Question: Usually in order to get bounding box of any element in SVG we use getBoundingClientRect() or getBBox() which gives us top, bottom, left, right, width, height or x, y, width, height respectively. But when the text is rotated these values are not enough to get tight bounding box of the element as box formed by these values will have horizontal and vertical edges, not parallel to the text. How can the tight bounding box be selected for a rotated text as shown in the image below. (The text was highlighted by Chrome Inspect Element Selector.)

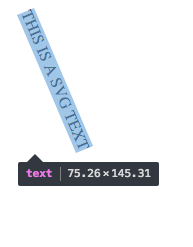
Answer: I think if you want the 4 points, you may have to transform them on the bounding box with the same transform as the element. If it's just for display, just apply the same transform to a bounding box that has been displayed. I think if you want the 4 points, it's a bit more complicated, but there may be a simpler way.
This may be useful anyway.
We grab the bounding box of the text.
We grab the matrix (in this case rotation) on the element.
Then we apply that to all the points we gather from the bounding box.
I've added a bit more code, just to create circles at the points, to highlight it.
'''
var text = document.querySelector('text');
var svg = document.querySelector('svg')
function getTransformedPts( el ) {
var m = el.getCTM();
var bb = el.getBBox();
var tpts = [
matrixXY(m,bb.x,bb.y),
matrixXY(m,bb.x+bb.width,bb.y),
matrixXY(m,bb.x+bb.width,bb.y+bb.height),
matrixXY(m,bb.x,bb.y+bb.height) ]
return tpts;
}
function matrixXY(m,x,y) {
return { x: x * m.a + y * m.c + m.e, y: x * m.b + y * m.d + m.f };
}
var pts = getTransformedPts( text );
for( pt in pts ) {
var c = document.createElementNS("http://www.w3.org/2000/svg","circle");
c.setAttribute('cx', pts[pt].x);
c.setAttribute('cy', pts[pt].y);
c.setAttribute('r',3)
svg.append(c)
}
'''
'''
<svg version="1.1" xmlns="http://www.w3.org/2000/svg" width="800" height="800">
<text x="50" y="50" transform="rotate(10)" font-size="30">testing rotated text box points</text>
</svg>
'''